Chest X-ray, AP view. Patient: 28 years old, sex F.
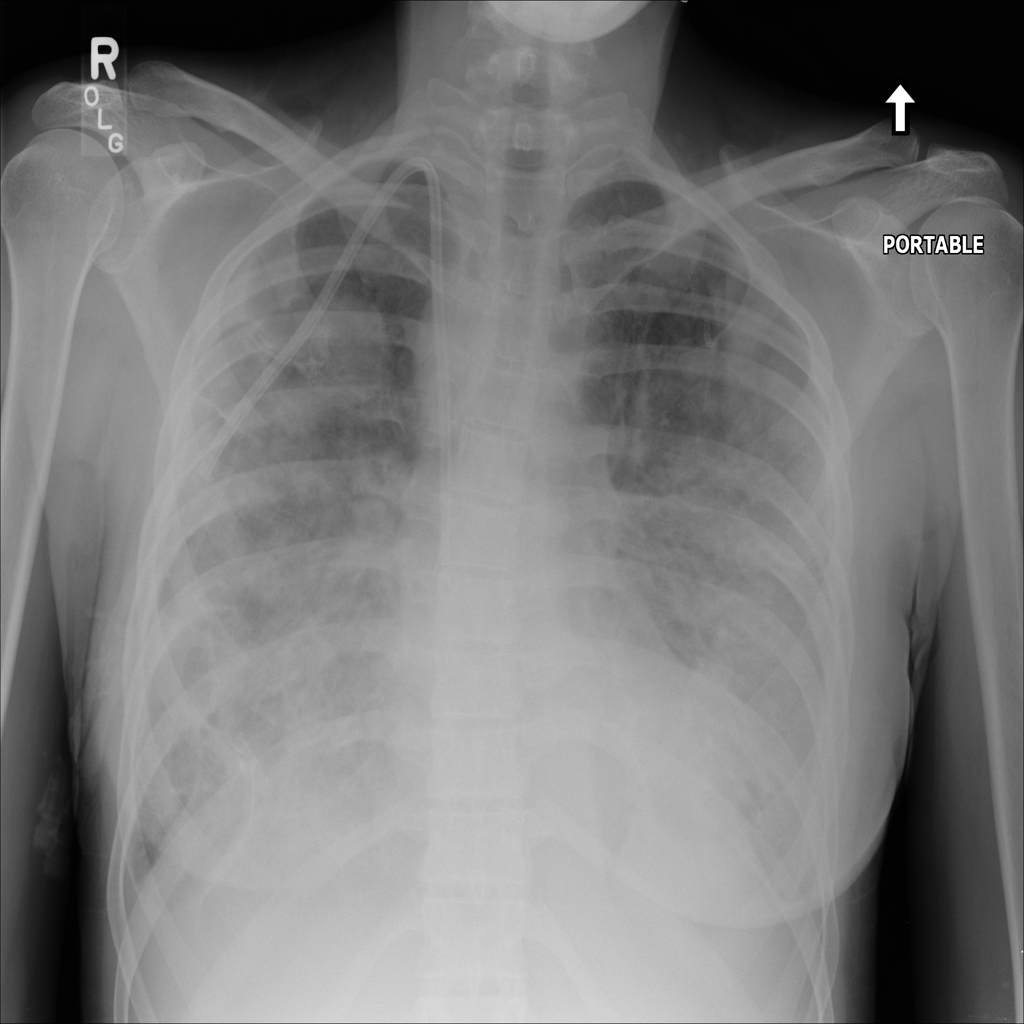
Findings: Edema, Effusion